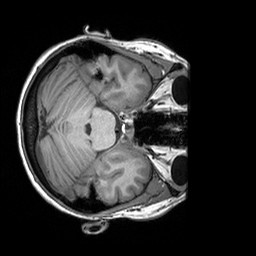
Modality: T1w
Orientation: axial
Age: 23
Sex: female
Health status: healthy
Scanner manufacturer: siemens
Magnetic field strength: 3 T
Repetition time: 2.3 s
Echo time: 0.00303 s